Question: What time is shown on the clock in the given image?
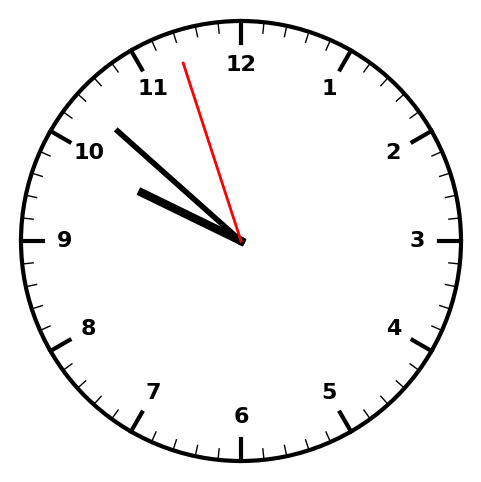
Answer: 09:51:57